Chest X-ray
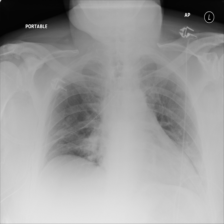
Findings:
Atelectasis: negative
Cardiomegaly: negative
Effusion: negative
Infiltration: negative
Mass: negative
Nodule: positive
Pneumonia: negative
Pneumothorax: negative
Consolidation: negative
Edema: negative
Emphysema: positive
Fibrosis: negative
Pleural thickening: negative
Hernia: negative